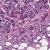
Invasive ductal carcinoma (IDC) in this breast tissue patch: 1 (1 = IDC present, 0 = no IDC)